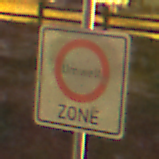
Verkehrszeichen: BeginnUmweltzone
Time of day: Night
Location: Outdoor (Suburban)
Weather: Clear
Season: NotSpecified
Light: Artificial